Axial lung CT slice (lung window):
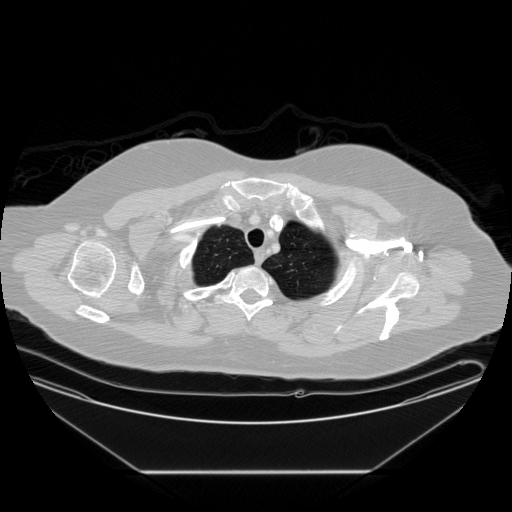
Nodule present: no